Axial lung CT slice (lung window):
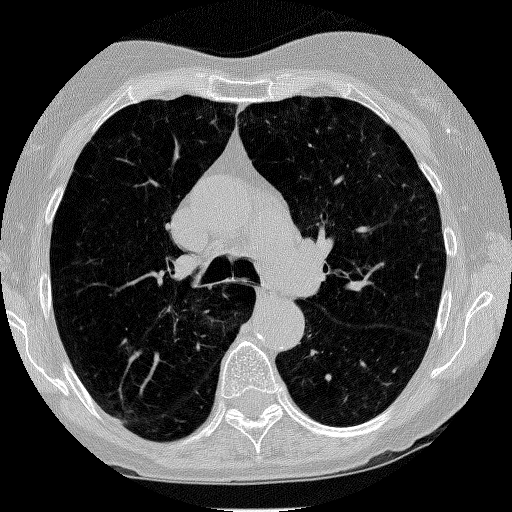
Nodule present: no